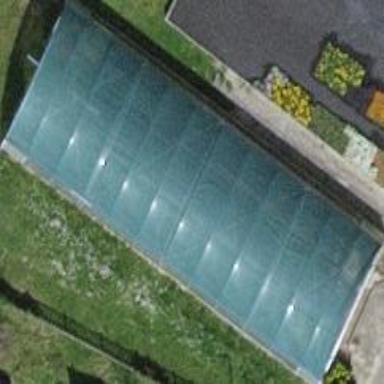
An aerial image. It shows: Greenhouse used for horticulture.